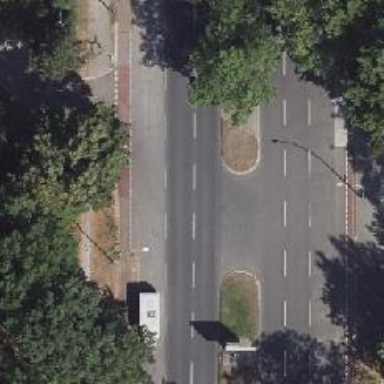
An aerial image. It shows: Secondary road with asphalt surface and cycle track on the right side.